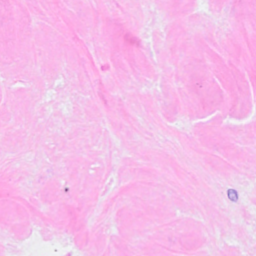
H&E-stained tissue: Breast